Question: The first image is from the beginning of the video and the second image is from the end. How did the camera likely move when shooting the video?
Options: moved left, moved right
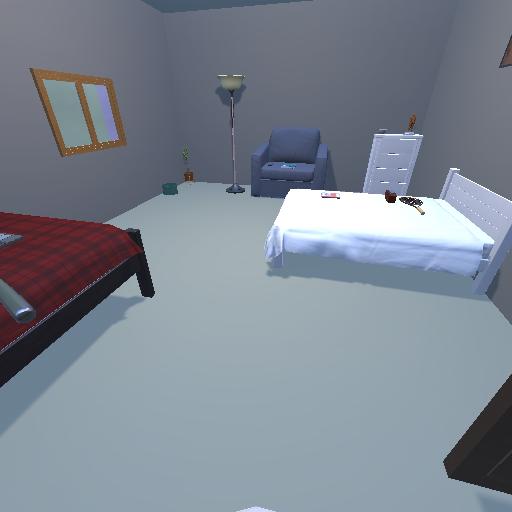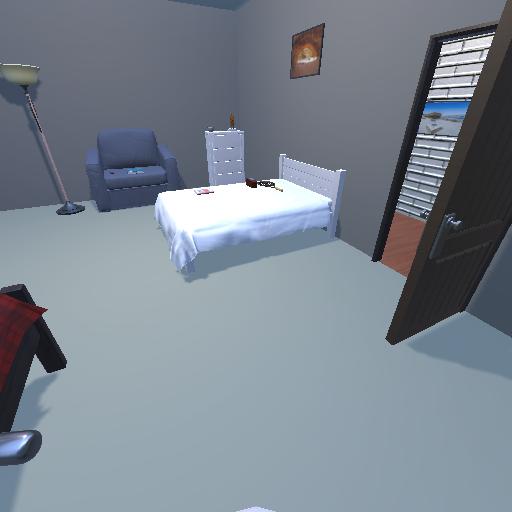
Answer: moved left